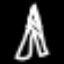
Label: The Eiffel Tower